Question: ## Background
I am studying a website, that performs a POST request when a user presses a button. My objective is to simulate that POST request using the JavaScript 'XMLHttpRequest', or any other small library for that matter.
## What I tried
My first step was to use Google Chrome and to use the Network tab. Upon doing this I got the following information:
'''
Request URL:https://bananaswebsite.com/_ui/common/list/ListServlet
Request Method:POST
Status Code:200 OK
Remote Address:00.00.000.000:000
'''
'''
Accept:*/*
Accept-Encoding:gzip, deflate, br
Accept-Language:en-US,en;q=0.8,es;q=0.6
Connection:keep-alive
Content-Length:173
Content-Type:application/x-www-form-urlencoded; charset=UTF-8
Cookie:LONG_STRING_HERE
DNT:1
Host:bananaswebsite.com
Origin:https://bananaswebsite.com
Referer:https://bananaswebsite.com/500?fcf=00B60000007Ewl7
User-Agent:Mozilla/5.0 (X11; CrOS x86_64 9000.58.0) AppleWebKit/537.36 (KHTML, like Gecko) Chrome/56.0.2924.58 Safari/537.36
'''
'''
action:filter
filterId:00B60000007Ewl7
filterType:t
page:1
rowsPerPage:100
search:
sort:
rolodexIndex:-1
retURL:/500?fcf=00B60000007Ewl7&rolodexIndex=-1&page=1
'''

And immediately, I got overwhelmed. I believe I have all the data I need here, but I at the same time, I have no idea on how to use it to make a POST request.
I searched StackOverflow for similar questions:
- <URL>
And even though they are very good, I cannot apply my understanding of them to my case.
## Problem
I don't understand what I am supposed to do regarding cookies, nor if I have to add every request header manually.
Regarding the form data, I understand I need to create a JSON object and send it in my XMLHttpRequest with all the 'Form Data' fields.
Can someone help me make an HTTP POST request with all this information? A code sample would be appreciated.
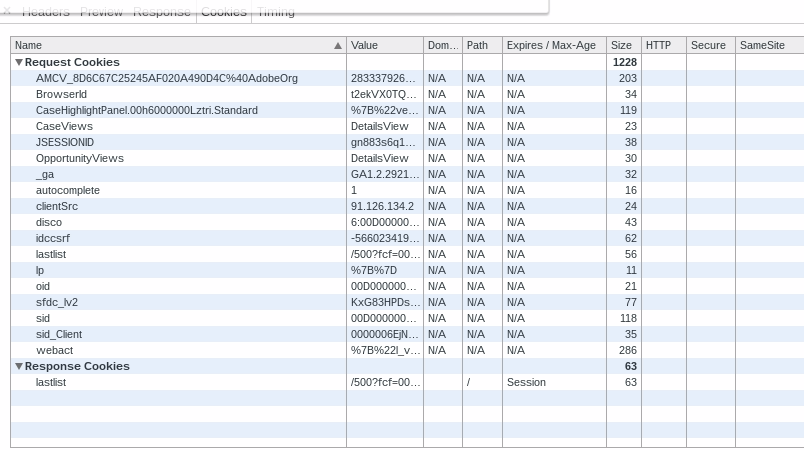
Answer: ## My solution
By following a suggestion from @lucavgobbi I brute forced myself into the cookie world, trying all the combinations and seeing which cookies I needed and which ones I didn't need.
By the end, I realized I didn't need the cookies to make my request! Which was a huge help.
As for the request, I used 'XMLHttpRequest' with the <URL> library for parsing URLs, which was a huge help.
In the end I am able to easily make requests, and my code is smaller and easier to understand than all of the previous answers.
## Code
I encapsulated the following instructions into a function, but you can easily do without one:
'''
let http = new XMLHttpRequest();
let formParams = {
action: "filter",
filterId: "blah"
//other parameters
};
let requestURL = URI("https://www.bananaswebsite.com");
http.open("POST", requestURL.toString(), true);
//Send the proper header information along with the request
http.setRequestHeader("Content-type", "application/x-www-form-urlencoded; charset=UTF-8");
//Call a function when the state changes.
http.onreadystatechange = function() {
if (http.readyState == 4 && http.status == 200) {
console.log(http.responseText);
}
};
requestURL.addSearch(formParams);
http.send(requestURL.query());
'''
And that's it!
It was a blast reading through everything, honestly I never though I could go this far. Thanks everyone for the tips !